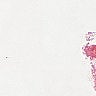
Metastatic tissue present: no